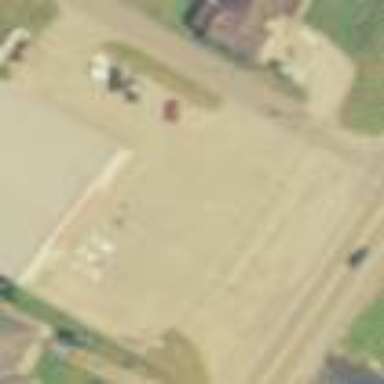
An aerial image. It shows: Parking area.